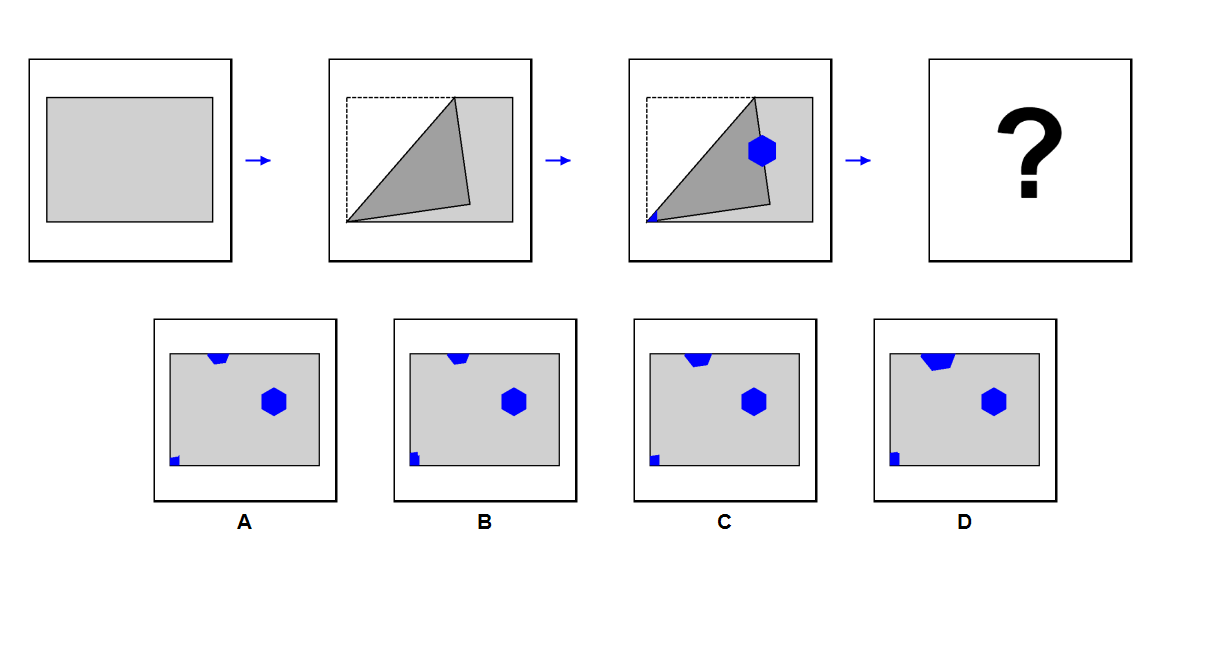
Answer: C